Question: I'm using LibreOffice Calc to store 16 RGB colors (red in B column, green in C and blue in D), then I want to paint the background of 16 cells with each respective color. Each color is in one row.
At the moment I've been able to achieve this partially: not only 16 cells are painted, but 48 (16x3)! It seems I need to "group" the nested loops. This is my code/macro:
'''
function bgcolor()
Dim Doc, Sheet, CellPaint As Object
Dim CellR, CellG, CellB As String
Doc = ThisComponent
Sheet = Doc.Sheets.getByIndex(0)
For i = 1 to 16 step 1
For j = 1 to 3 step 1
CellR = Sheet.getCellByPosition(j+0,i).getValue()
CellG = Sheet.getCellByPosition(j+1,i).getValue()
CellB = Sheet.getCellByPosition(j+2,i).getValue()
CellPaint = Sheet.getCellByPosition(j+6,i)
CellPaint.CellBackColor = RGB(CellR,CellG,CellB)
next j
next i
bgcolor=CellPaint.CellBackColor
end function
'''
This is the result:

The first column of colors (H) is what I need, exactly. Other two columns appear there, so: how do I fix my nested loops? Probably I need to filter them using a simple 'if' statement, but I'm not sure.
- For reference: the solution should be similar to <URL>.
Thanks!
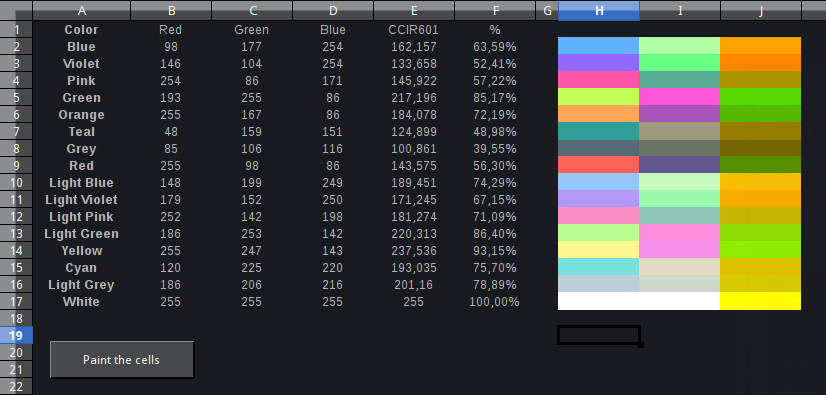
Answer: Just drop the inner loop -- You don't need to iterate horizontally:
'''
function bgcolor()
Dim Doc, Sheet, CellPaint As Object
Dim CellR, CellG, CellB As String
Doc = ThisComponent
Sheet = Doc.Sheets.getByIndex(0)
For i = 1 to 16 step 1
CellR = Sheet.getCellByPosition(1,i).getValue()
CellG = Sheet.getCellByPosition(2,i).getValue()
CellB = Sheet.getCellByPosition(3,i).getValue()
CellPaint = Sheet.getCellByPosition(7,i)
CellPaint.CellBackColor = RGB(CellR,CellG,CellB)
next i
bgcolor=CellPaint.CellBackColor
end function
'''